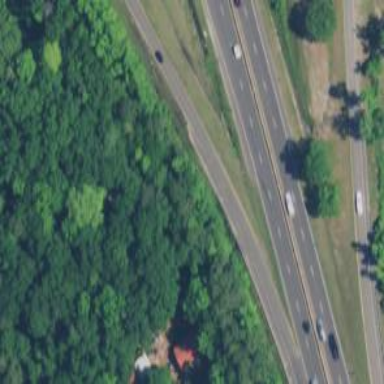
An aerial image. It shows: Trunk highway with expressway features.